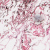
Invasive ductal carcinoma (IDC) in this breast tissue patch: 0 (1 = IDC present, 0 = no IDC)